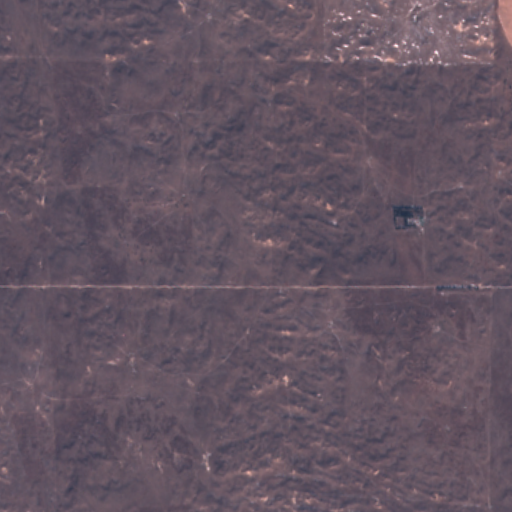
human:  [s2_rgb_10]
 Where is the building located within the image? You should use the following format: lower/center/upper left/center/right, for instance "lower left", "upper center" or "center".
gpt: The building is located in the center right of the image.
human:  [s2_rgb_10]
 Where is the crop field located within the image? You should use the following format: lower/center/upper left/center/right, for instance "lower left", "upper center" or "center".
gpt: There is no crop field in the image.